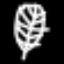
Label: leaf